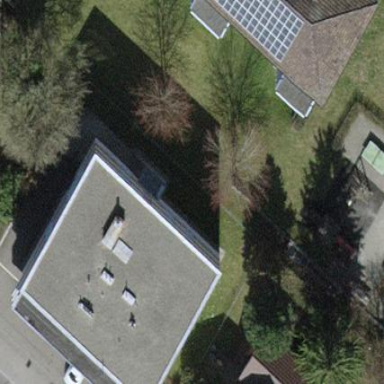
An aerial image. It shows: Flat-roofed apartment building.